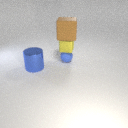
small yellow metal cube below large brown rubber cube